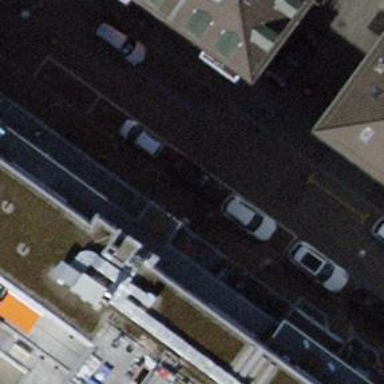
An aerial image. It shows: Parking lane for vehicles.